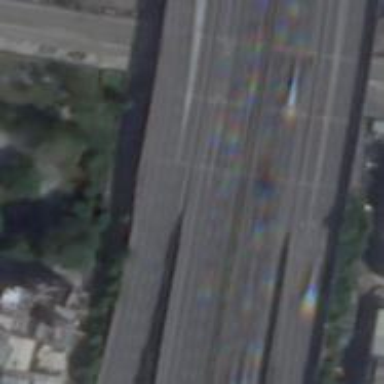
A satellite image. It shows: Bridge on motorway link.